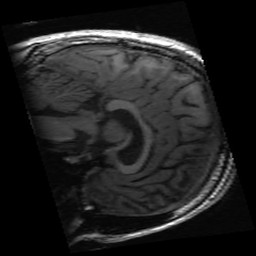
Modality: inplaneT1
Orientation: sagittal